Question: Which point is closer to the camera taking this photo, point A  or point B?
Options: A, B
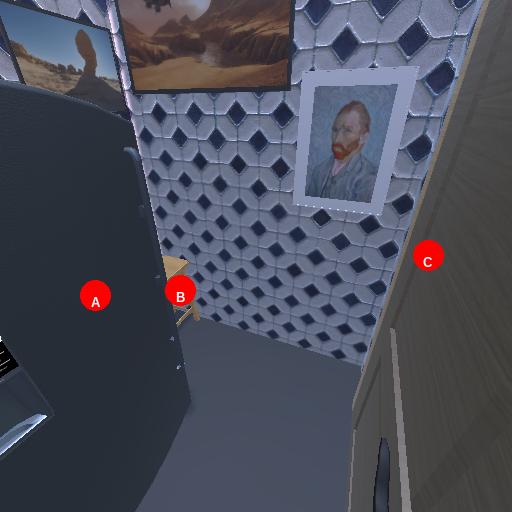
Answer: A